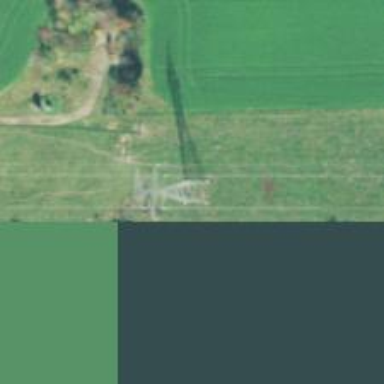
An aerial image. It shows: Lattice structure tower.